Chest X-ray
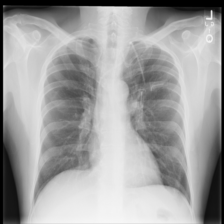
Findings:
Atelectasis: negative
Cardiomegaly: negative
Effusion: negative
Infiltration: negative
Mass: negative
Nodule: negative
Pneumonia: negative
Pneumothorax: negative
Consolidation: negative
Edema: negative
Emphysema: negative
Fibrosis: negative
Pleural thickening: negative
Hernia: negative